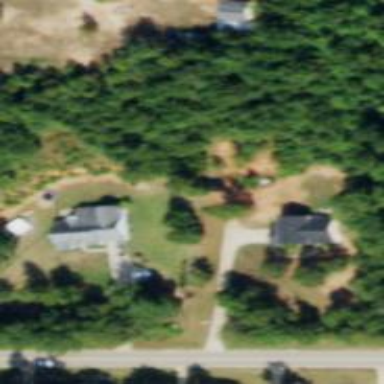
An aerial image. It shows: Driveway.